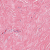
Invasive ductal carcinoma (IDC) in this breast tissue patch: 0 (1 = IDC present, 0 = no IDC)